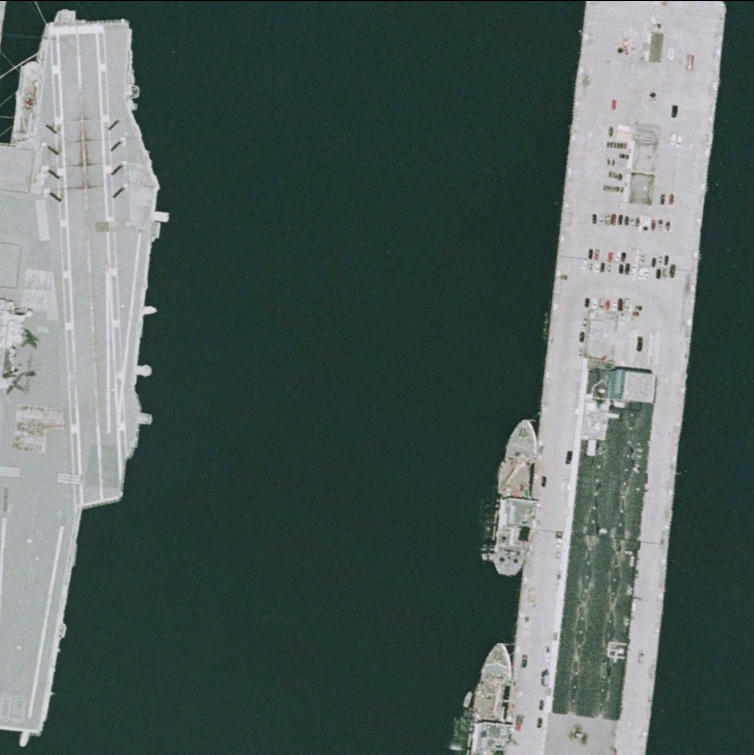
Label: aircraft_carrier